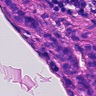
Metastatic tissue present: yes